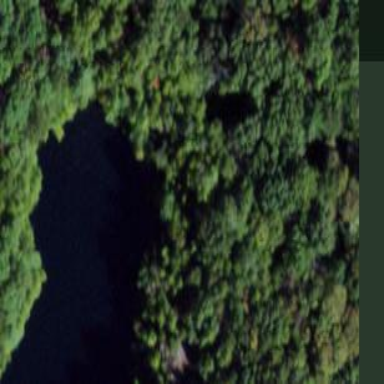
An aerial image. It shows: Pond with natural water.